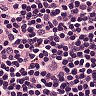
Metastatic tissue present: no